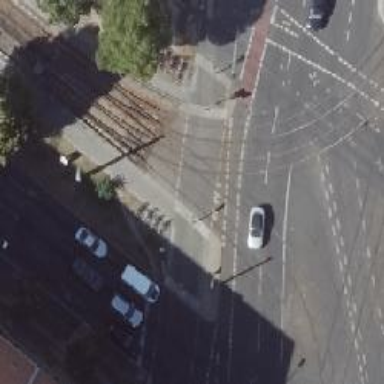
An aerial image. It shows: Tram crossing on the railway.